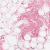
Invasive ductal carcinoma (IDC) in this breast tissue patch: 0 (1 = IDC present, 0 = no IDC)